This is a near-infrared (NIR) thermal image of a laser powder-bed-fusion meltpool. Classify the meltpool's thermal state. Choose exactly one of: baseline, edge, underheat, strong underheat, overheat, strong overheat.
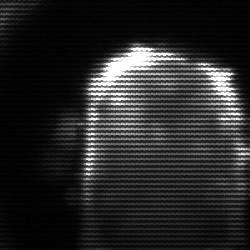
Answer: baseline